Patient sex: M
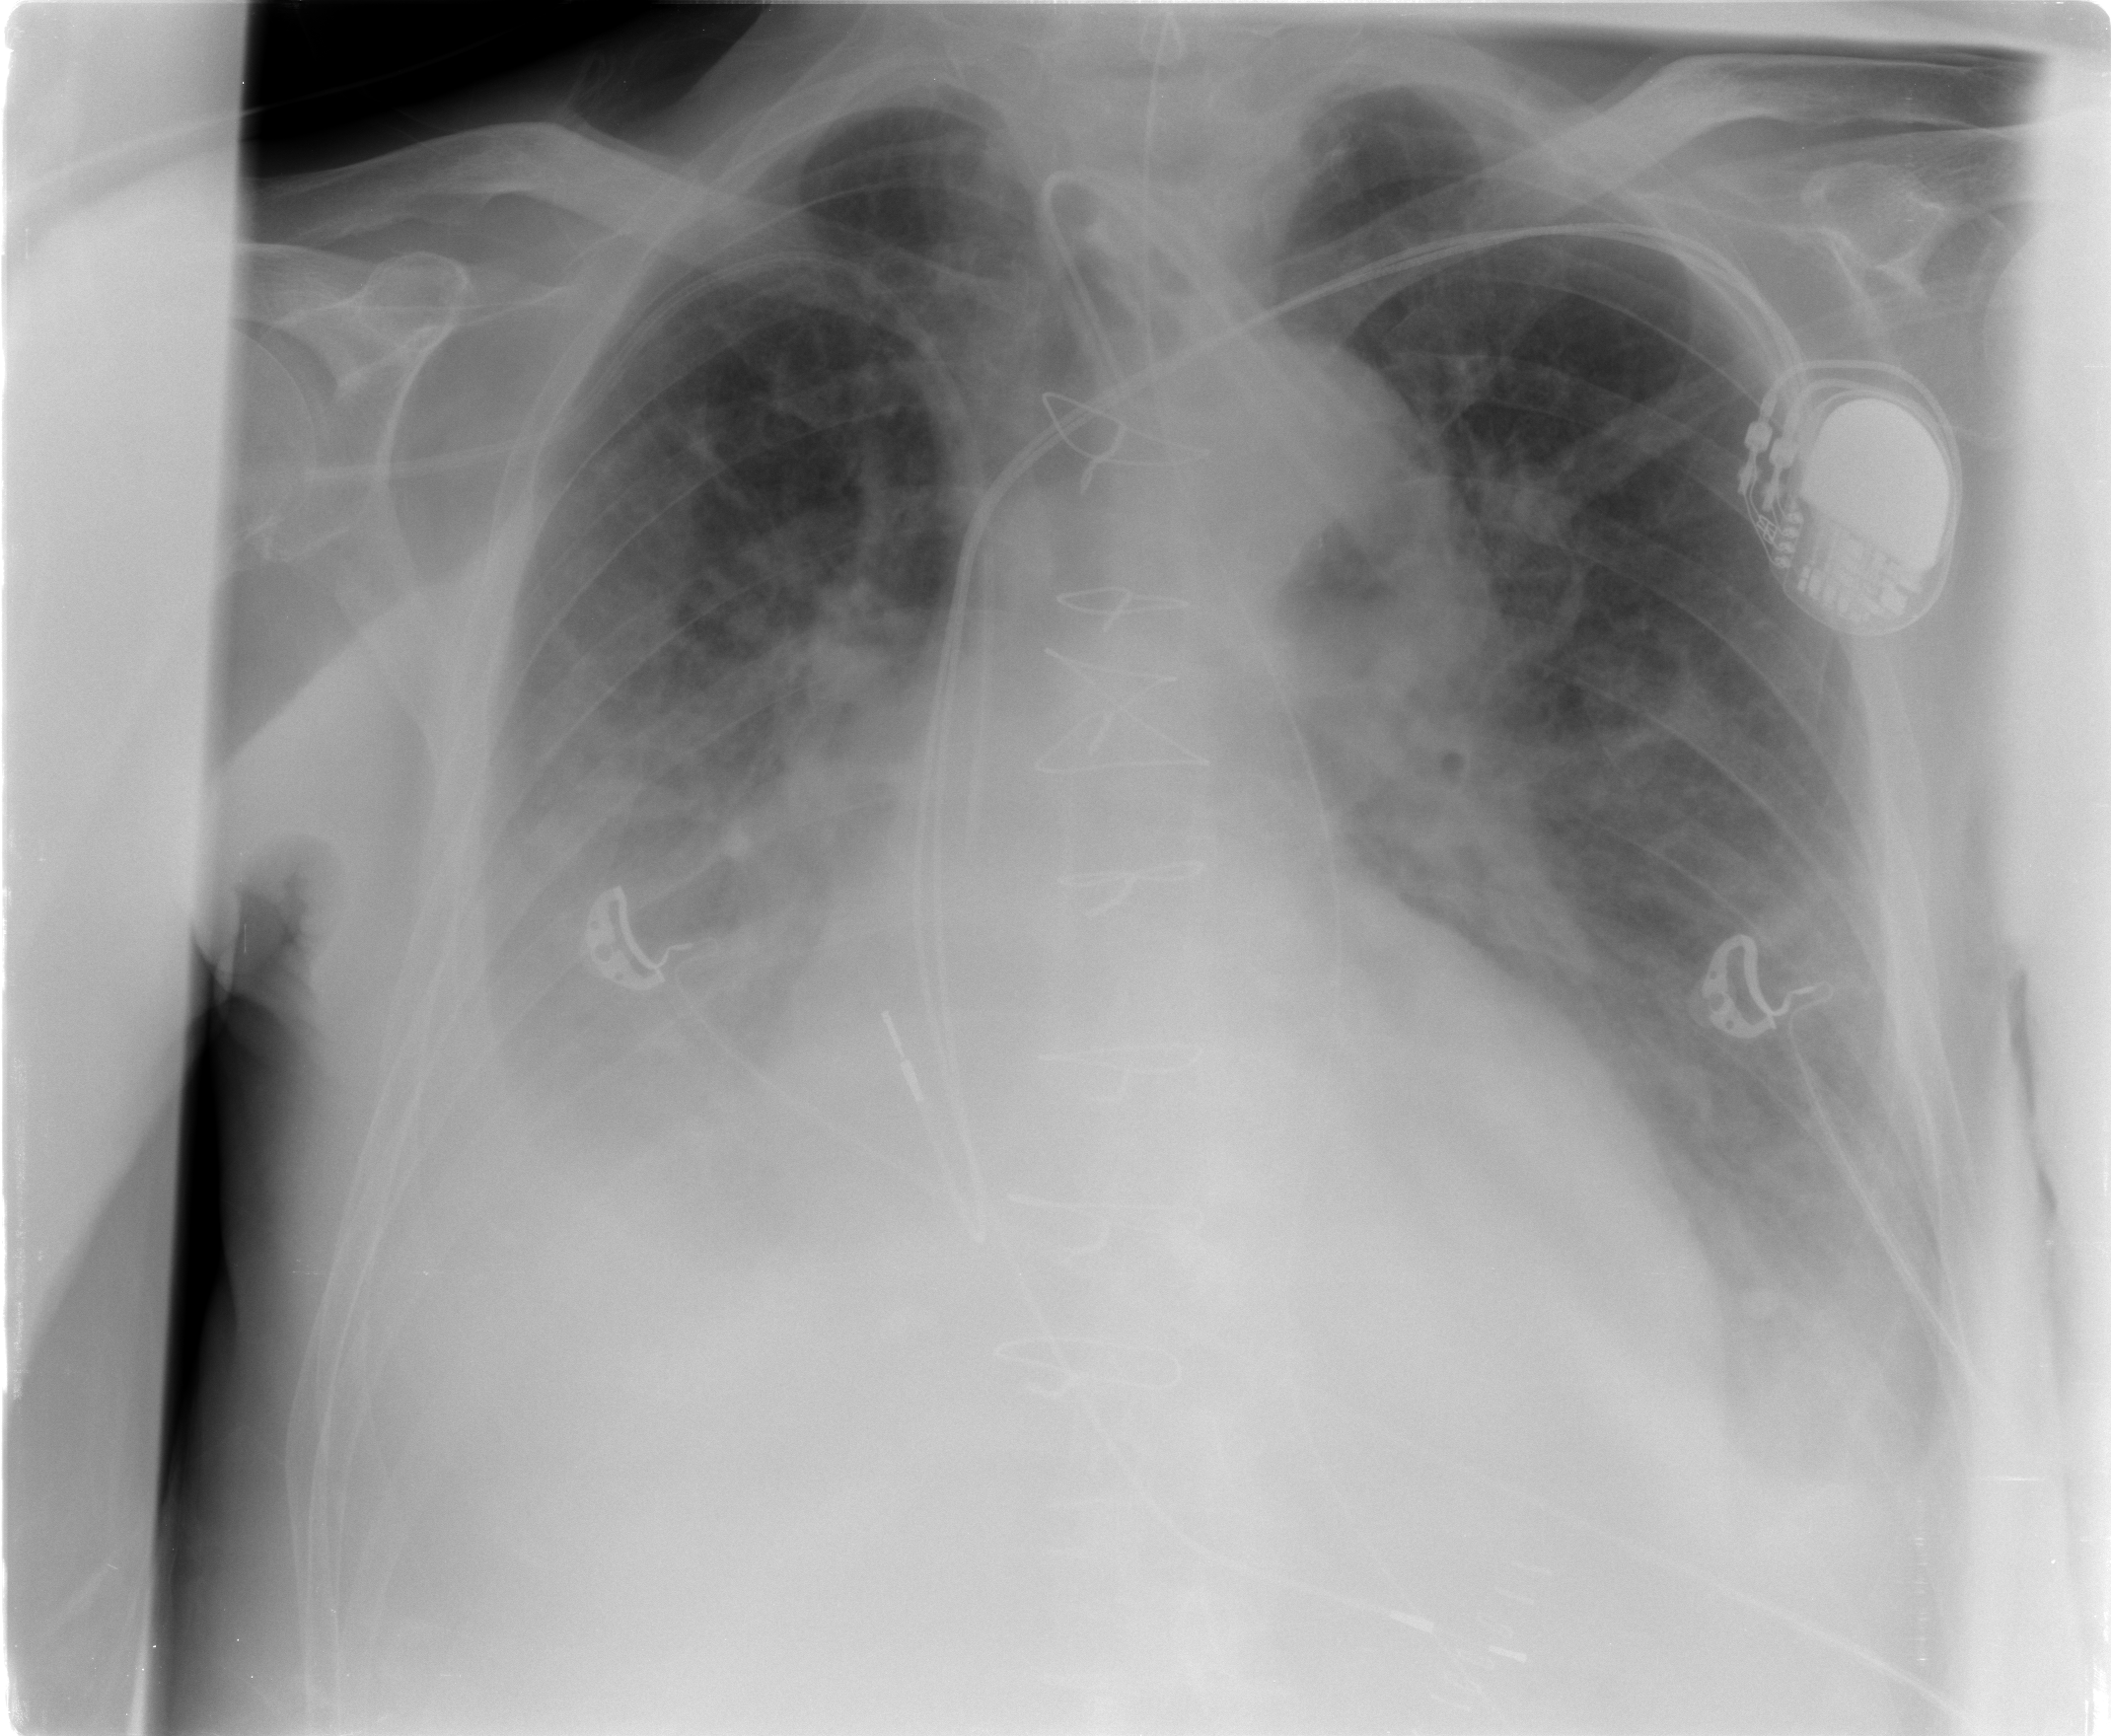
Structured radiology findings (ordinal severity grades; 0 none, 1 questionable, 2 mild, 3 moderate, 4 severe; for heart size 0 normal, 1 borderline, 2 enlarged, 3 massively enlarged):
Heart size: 2
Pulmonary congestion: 2
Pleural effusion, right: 3
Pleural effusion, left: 2
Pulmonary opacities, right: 0
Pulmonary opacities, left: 0
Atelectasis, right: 3
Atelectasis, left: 2